Interaction volume radius: 10 \u00c5
Interaction volume height: 30 \u00c5
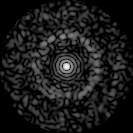
Disorder parameter: 0.8288